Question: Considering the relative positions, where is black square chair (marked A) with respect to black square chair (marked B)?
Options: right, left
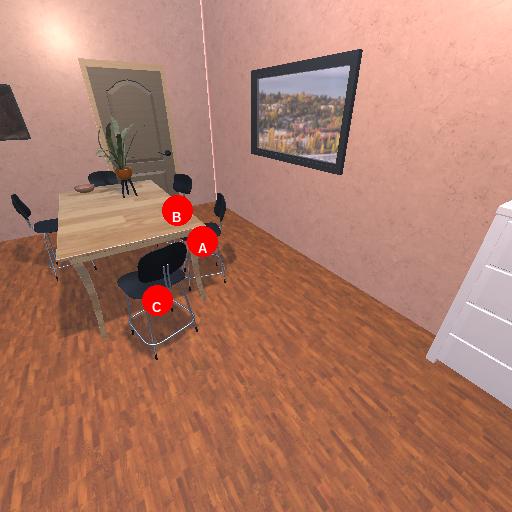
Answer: right